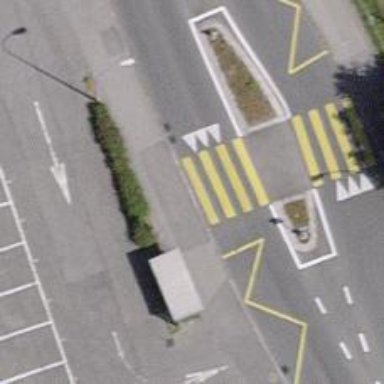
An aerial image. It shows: Kerb barrier.